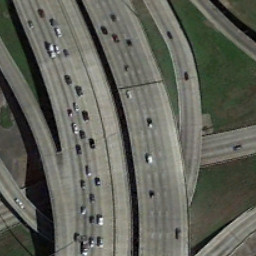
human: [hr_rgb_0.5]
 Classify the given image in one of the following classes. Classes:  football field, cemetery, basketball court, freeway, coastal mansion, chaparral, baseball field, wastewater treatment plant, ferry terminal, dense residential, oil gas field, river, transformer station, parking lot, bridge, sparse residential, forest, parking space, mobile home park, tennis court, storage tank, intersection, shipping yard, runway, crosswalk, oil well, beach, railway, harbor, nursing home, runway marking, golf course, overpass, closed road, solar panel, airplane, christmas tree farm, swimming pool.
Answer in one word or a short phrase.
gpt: overpass